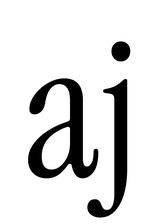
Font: InstrumentSerif-Regular